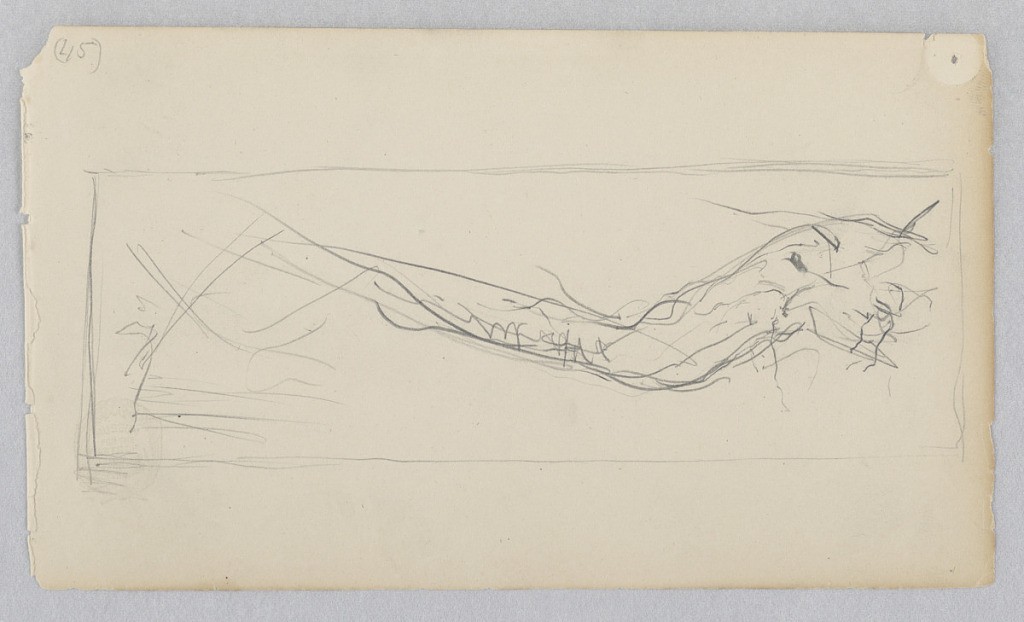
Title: Landscape
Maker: Robert Frederick Blum, American, 1857–1903
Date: n.d.
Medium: Graphite on wove paper
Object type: Drawing
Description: Sketch of a landscape with hills along the horizon